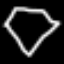
Label: diamond